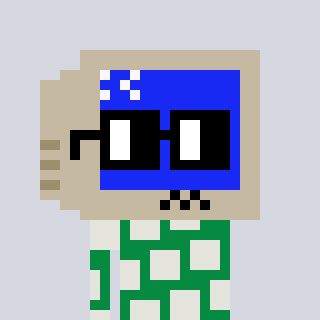
a pixel art character with square black glasses, a old monitor-shaped head and a green-colored body on a cool background